Interaction volume radius: 10 \u00c5
Interaction volume height: 15 \u00c5
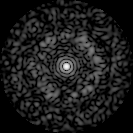
Disorder parameter: 0.7767